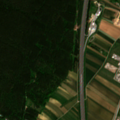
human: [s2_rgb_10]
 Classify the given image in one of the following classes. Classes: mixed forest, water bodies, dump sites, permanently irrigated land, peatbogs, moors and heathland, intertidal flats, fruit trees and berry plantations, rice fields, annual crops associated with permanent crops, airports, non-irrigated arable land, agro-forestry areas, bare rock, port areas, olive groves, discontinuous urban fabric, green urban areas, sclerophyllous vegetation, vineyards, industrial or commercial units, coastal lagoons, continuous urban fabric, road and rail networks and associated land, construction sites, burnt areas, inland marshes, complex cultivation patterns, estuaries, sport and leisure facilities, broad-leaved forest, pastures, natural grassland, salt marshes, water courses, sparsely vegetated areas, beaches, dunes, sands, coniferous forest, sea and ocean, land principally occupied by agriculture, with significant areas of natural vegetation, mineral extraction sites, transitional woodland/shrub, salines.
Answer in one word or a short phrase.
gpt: discontinuous urban fabric, industrial or commercial units, non-irrigated arable land, land principally occupied by agriculture, with significant areas of natural vegetation, coniferous forest